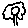
Label: flower